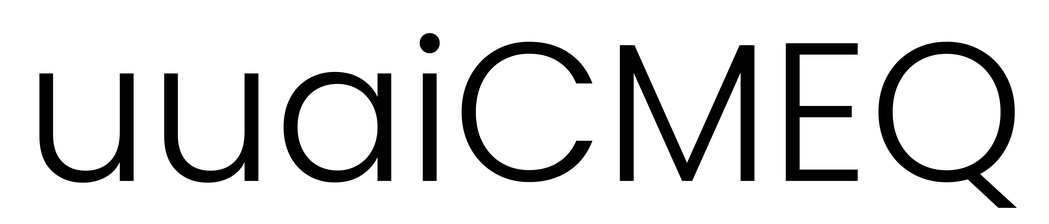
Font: Poppins-Light